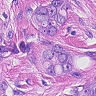
Metastatic tissue present: yes